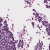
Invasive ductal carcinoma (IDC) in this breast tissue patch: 0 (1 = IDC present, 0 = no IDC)